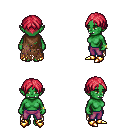
a pixel art fantasy rpg character, female body template, orc, green skin, brown tattered cape, magenta pants, ruby red parted hairstyle, bracelets, gold boots, four views (front, back, left, right), 2x2 character sprite sheet, small pixel art, hard edges, no anti-aliasing